Question: I'm working on Yii2, using google/apiclient.
I keep getting "Error: redirect_uri_mismatch"
- <URL>-
Nothing seems to work, any insights?
My code is nothing special:
'''
$session = Yii::$app->session;
$gClient = new Google_Client();
$pathToSecret = Yii::getAlias('@app/auth/gCalendar_ClientSecret.json');
$gClient->setAuthConfig($pathToSecret);
$gClient->addScope(Google_Service_Calendar::CALENDAR_EVENTS_READONLY);
$gClient->setLoginHint('my_mail@not.relevant');
if ($session->has('oauth_access_token')) {
$gClient->setAccessToken($session->get('oauth_calendar_access_token'));
//do something else
} else {
$redirectUri = Url::toRoute('/calendar/oauth-response', 'http');
$gClient->setRedirectUri($redirectUri);
return $gClient->createAuthUrl();
}
'''
Based on the error, the request seems fine:
> The redirect URI in the request,
<URL>
response, does not match the ones authorized for the OAuth client. To update
the authorized redirect URIs, visit:
<URL>

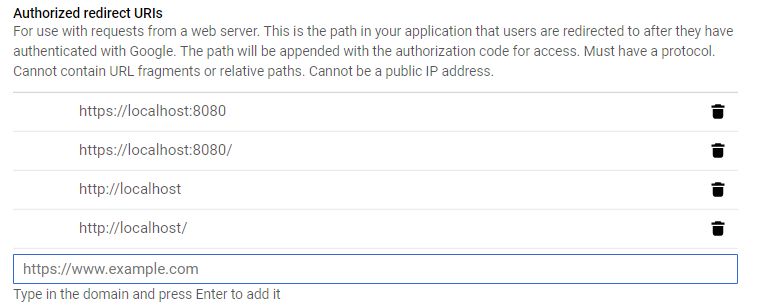
Answer: You need to register your API endpoint in the google API console:
> Please note that the exact (absolute) route you're using needs to be registered
This has already been answered here and im sure you can find your answer here too: <URL>